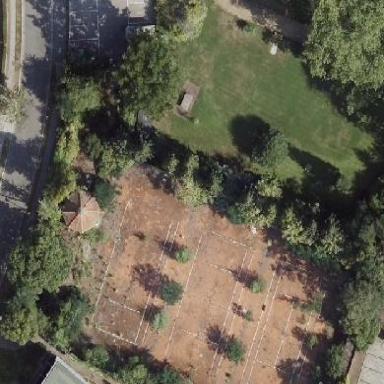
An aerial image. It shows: Clay tennis court on the leisure land pitch.